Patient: sex F, age 58
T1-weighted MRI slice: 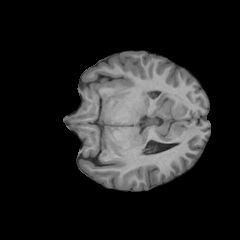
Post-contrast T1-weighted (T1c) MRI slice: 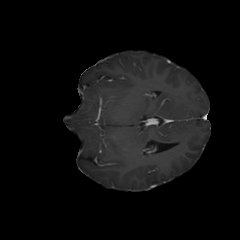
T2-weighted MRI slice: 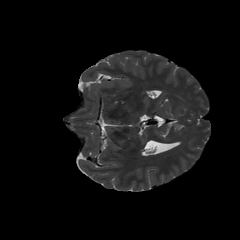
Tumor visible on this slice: no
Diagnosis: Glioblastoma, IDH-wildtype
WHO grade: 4